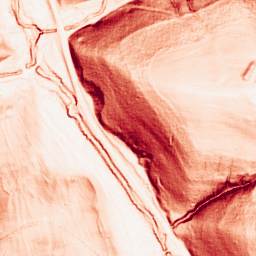
Category: morphological
Decomposition family: morphological_gradient
Decomposition parameters: size: 3
shape: square
Upsampling method: bspline
Upsampling parameters: scale: 4
Upsampling scale: 4